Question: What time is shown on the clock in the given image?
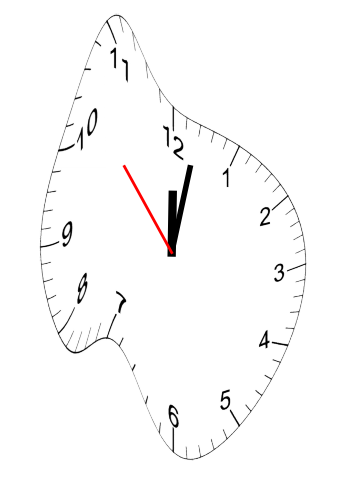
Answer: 12:01:53